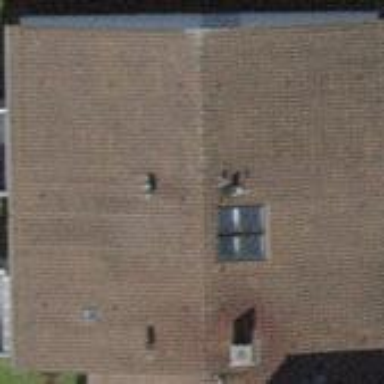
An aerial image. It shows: Building with tile roof.